Question:
Hi Guys, I have searched for different methods for this thing but couldn't get it right. Used AutoEllipses Property, Set the MaximumSize too but to no avail. How can i get a label to show the name of the file being scanned like in the pic i attached? I mean, the label should show some part from the beginning of full path of the file then some dots and then the file name with extension.
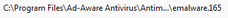
Answer: I got an answer to this problem here <URL> and it's a very short solution as far as code is concerned.